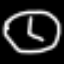
Label: clock